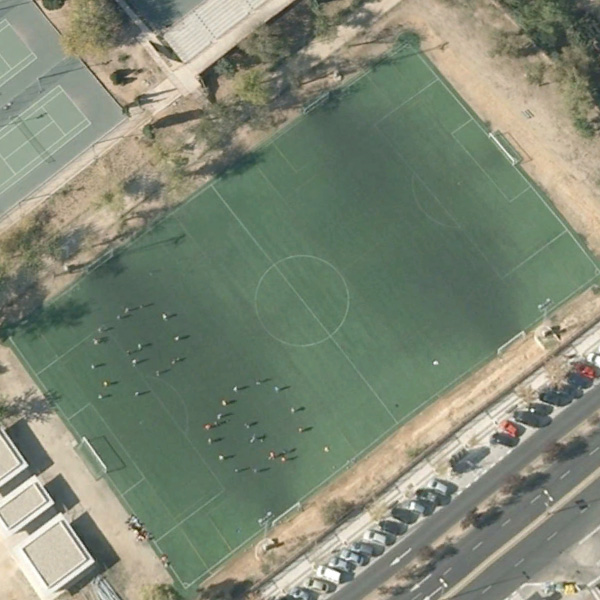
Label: Playground